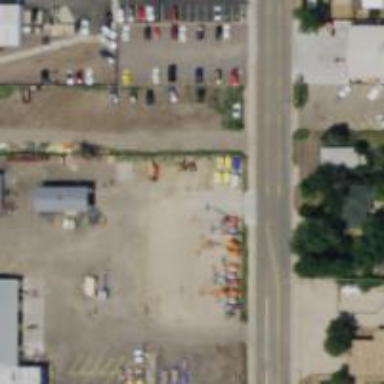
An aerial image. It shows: Alley with asphalt surface designated as service road.